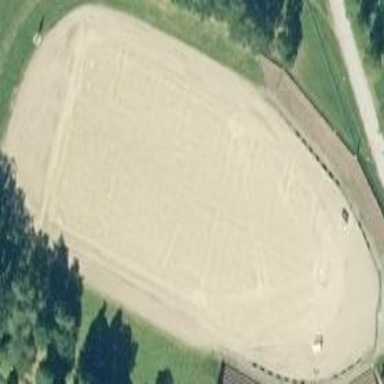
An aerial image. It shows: Unpaved pitch for leisure activities on land.